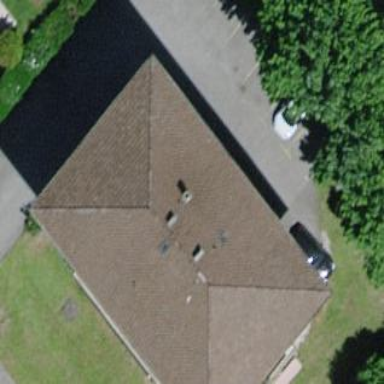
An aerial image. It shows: Pyramidal roof made of roof tiles tops this apartment building.